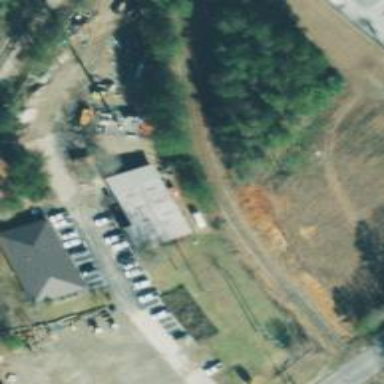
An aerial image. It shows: Rail spur service.